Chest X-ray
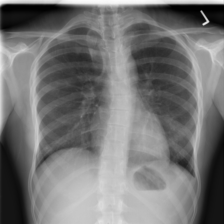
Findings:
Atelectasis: negative
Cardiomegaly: negative
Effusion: negative
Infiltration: positive
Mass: negative
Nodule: negative
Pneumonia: negative
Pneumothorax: negative
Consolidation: negative
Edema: negative
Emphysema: negative
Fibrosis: negative
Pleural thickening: negative
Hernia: negative